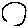
Label: circle